Aerial crown-view tile of a tropical tree (Barro Colorado Island, Panama), acquired 20250715:
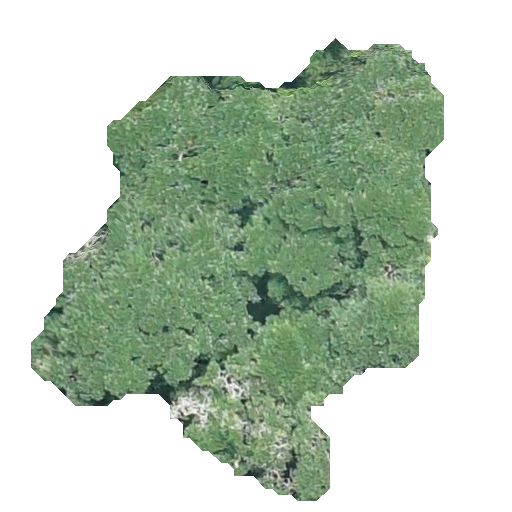
Species: Ficus insipida
GBIF accepted scientific name: Ficus insipida
Crown area: 178.873 m²